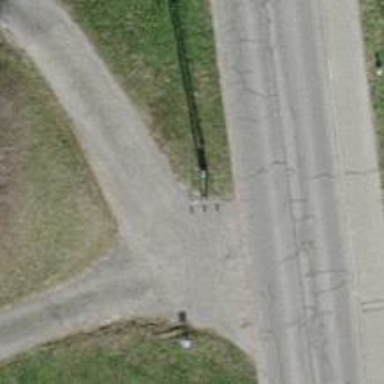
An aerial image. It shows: Straight power pole with straight line management system.